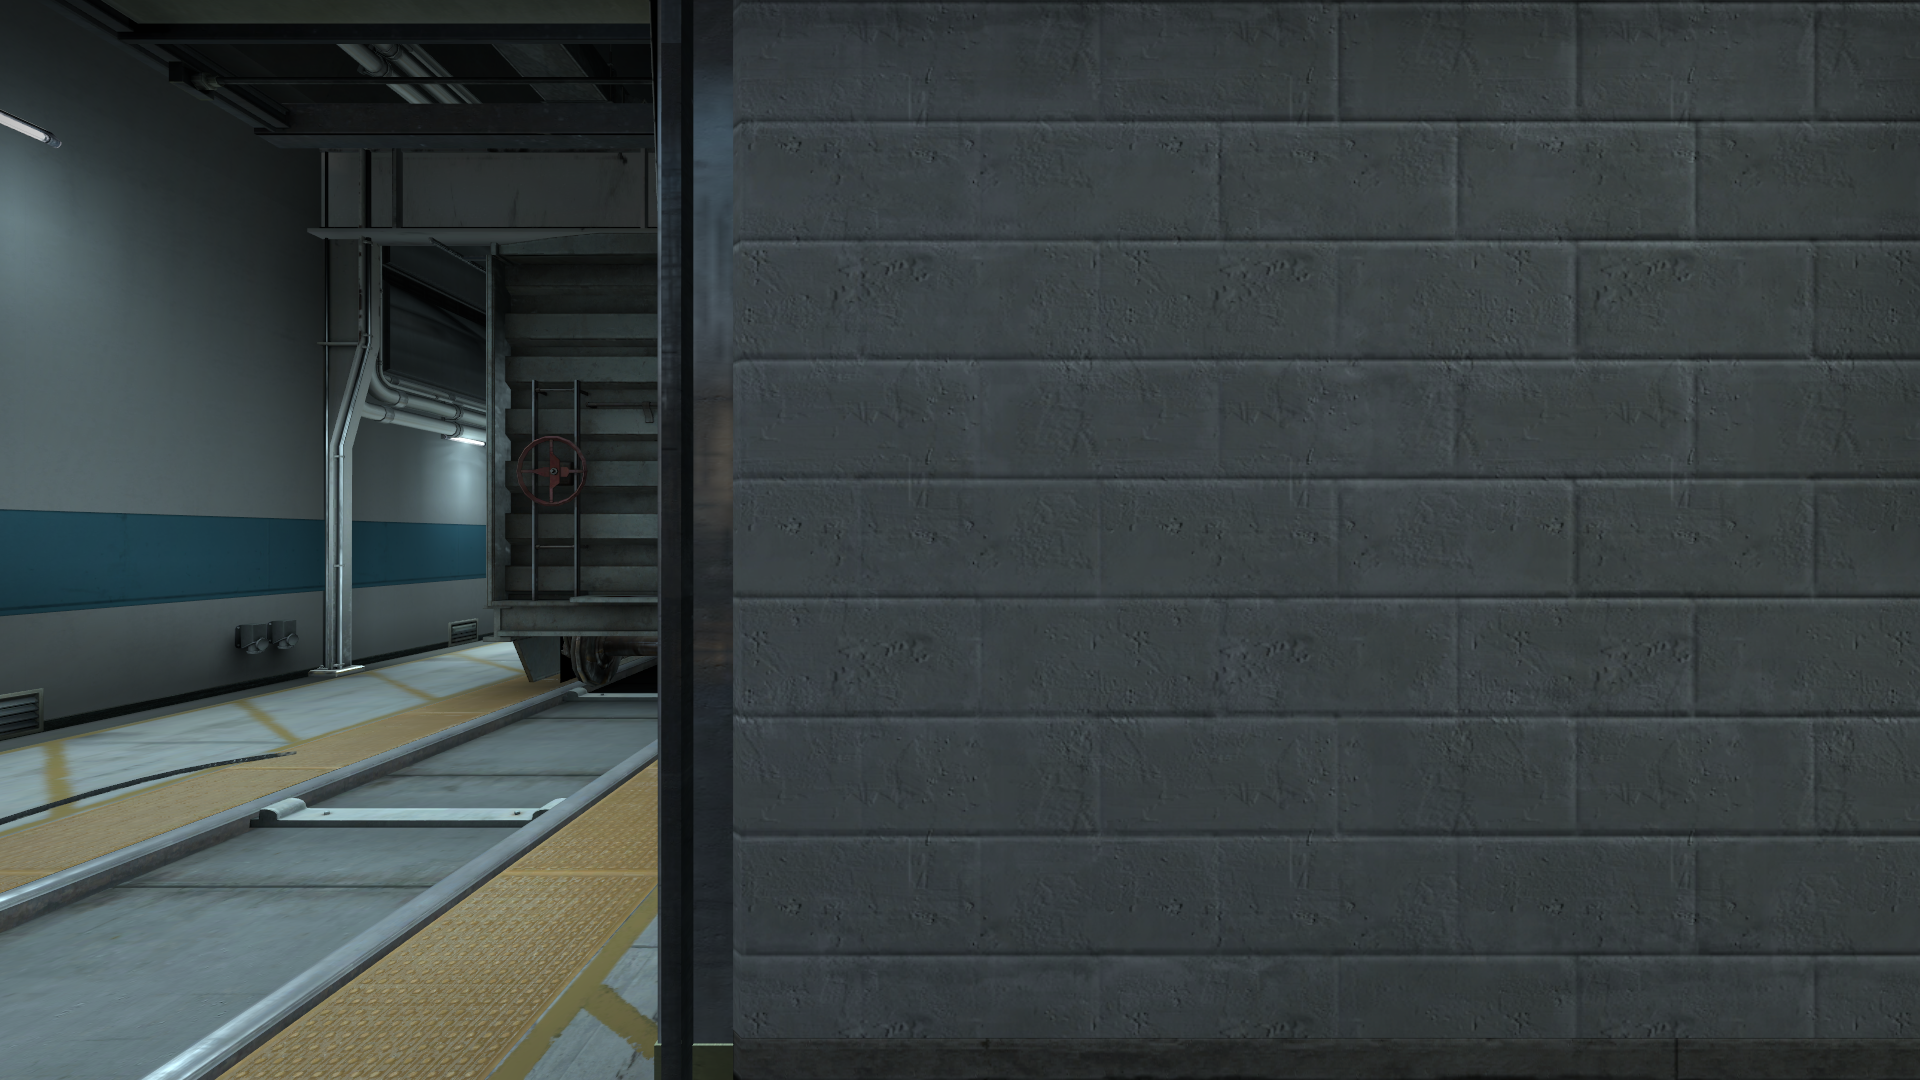
Map: de_train